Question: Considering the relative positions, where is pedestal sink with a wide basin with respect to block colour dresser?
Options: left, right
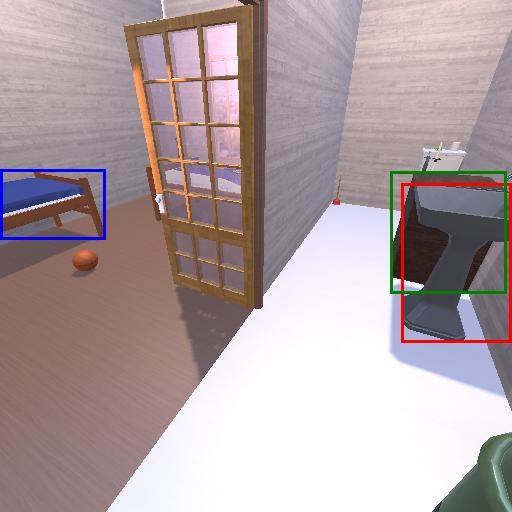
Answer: left